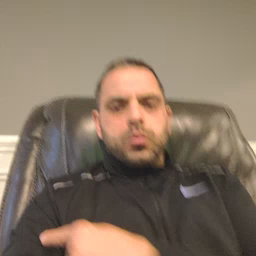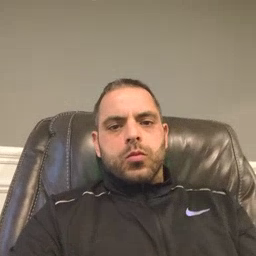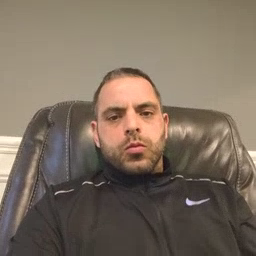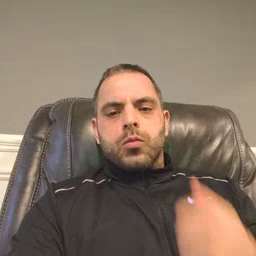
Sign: bath